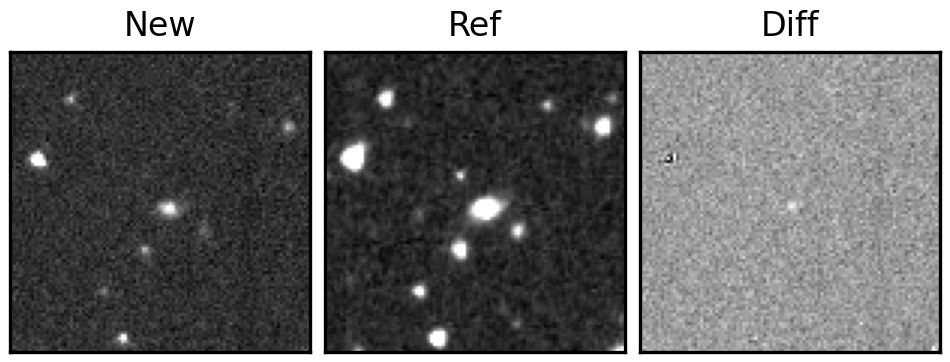
Label: real